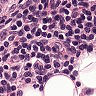
Metastatic tissue present: no